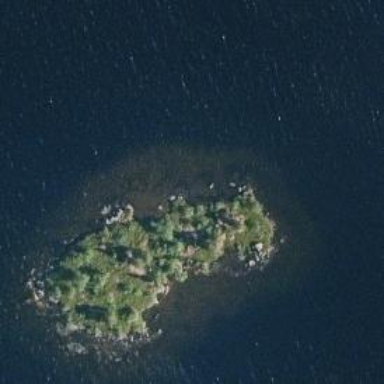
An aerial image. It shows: Islet.